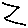
Label: zigzag